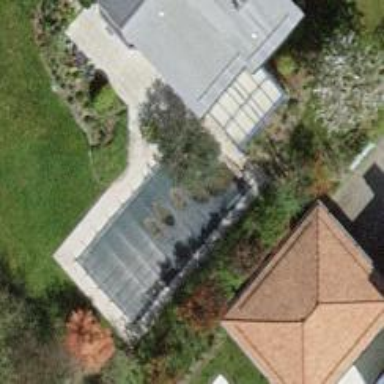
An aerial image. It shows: Swimming pool located in leisure land.